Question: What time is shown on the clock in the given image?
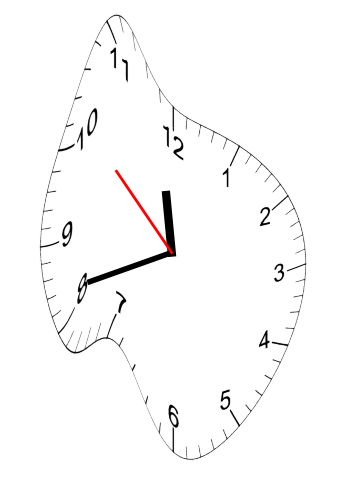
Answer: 11:41:52